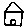
Label: house